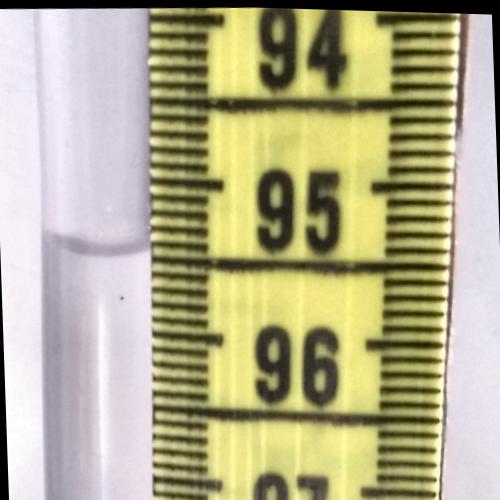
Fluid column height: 95.5 cm